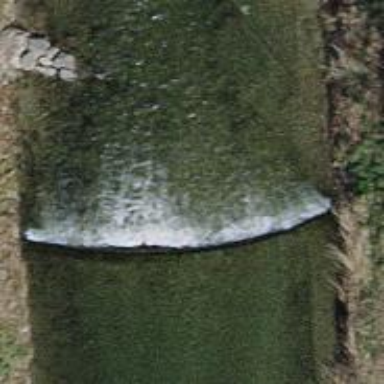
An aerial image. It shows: Weir along the waterway.